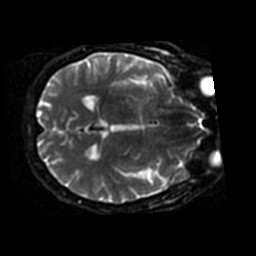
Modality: ADC
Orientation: axial
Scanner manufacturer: ge
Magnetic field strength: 1.5 T
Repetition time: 8 s
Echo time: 0.0969 s